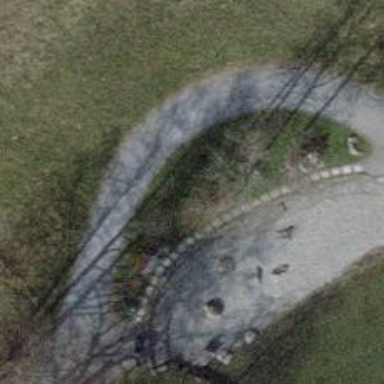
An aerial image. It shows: Bench.